Field crop: tomato
Growth stage: 2
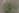
Species: solanum